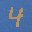
Label: 4